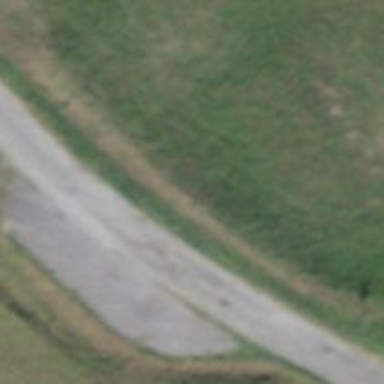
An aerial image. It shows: Passing place on the road.